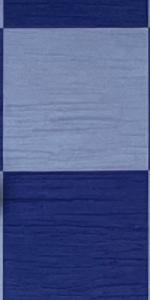
Label: Empty